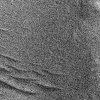
Atmospheric dust classification: not_dusty